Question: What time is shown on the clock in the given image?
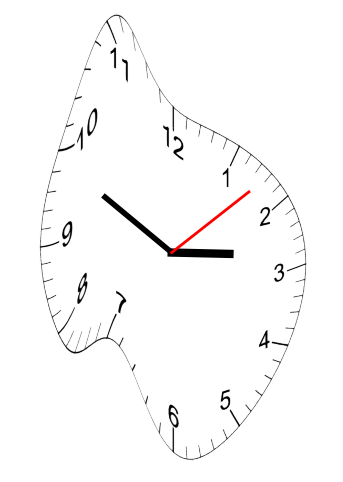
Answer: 02:49:08